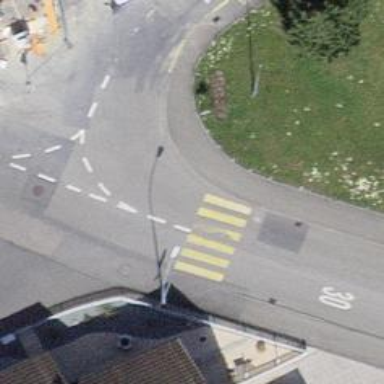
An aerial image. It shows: Kerb barrier.